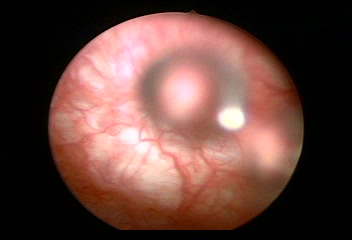
Modality: WLC
Class: Normal mucosa
Bladder cancer association: No